Field crop: maize
Growth stage: 2
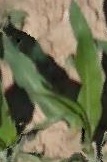
Species: maize